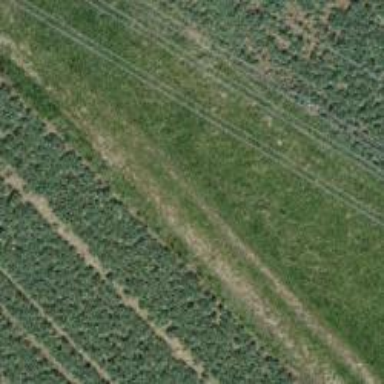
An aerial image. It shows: Grass track with grade5 tracktype.